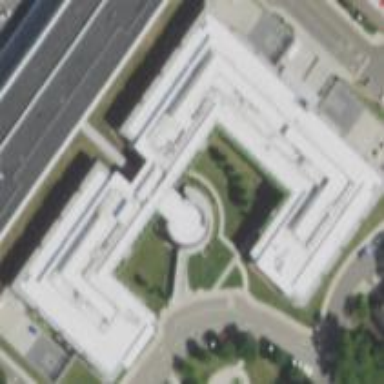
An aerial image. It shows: Hospital building.